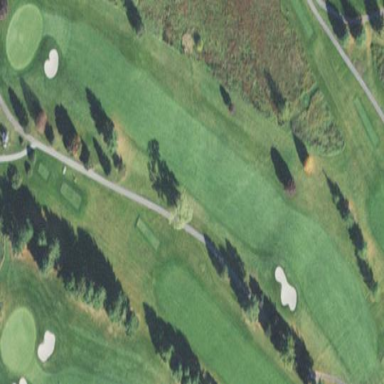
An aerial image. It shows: Grassy area designated as golf fairway.